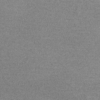
Label: dusty